Field crop: maize
Growth stage: 2
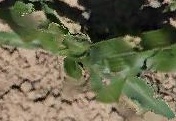
Species: maize